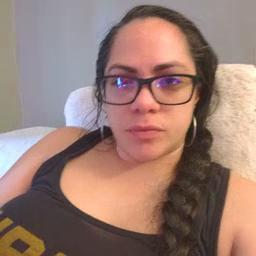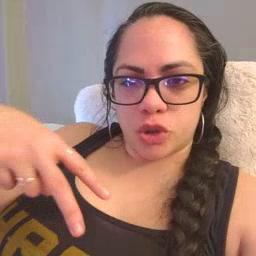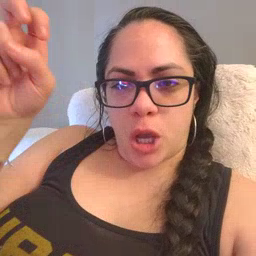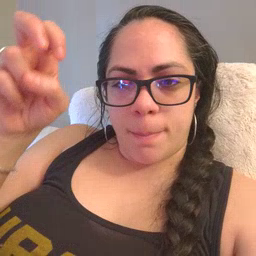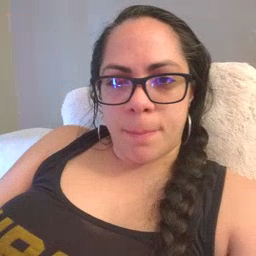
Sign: jump